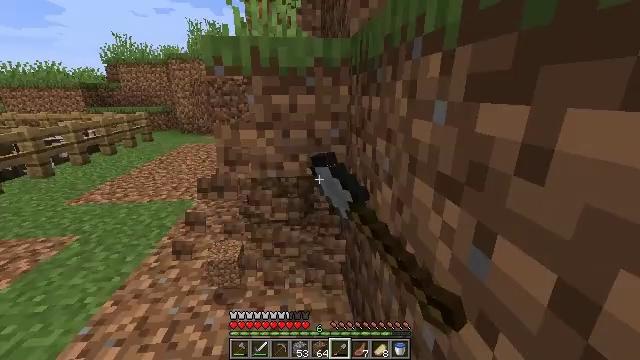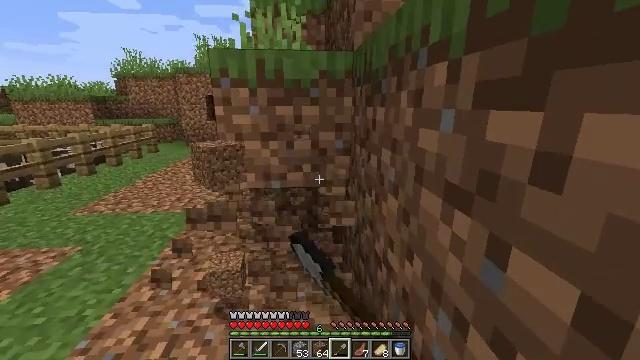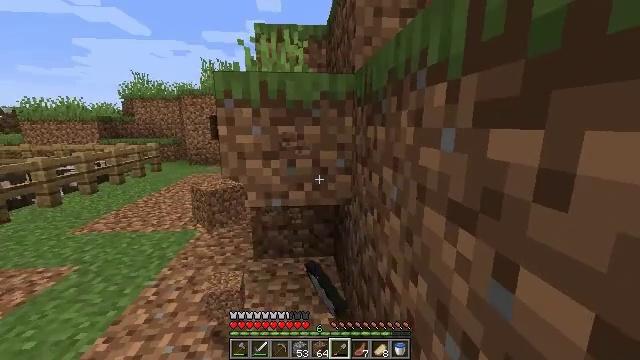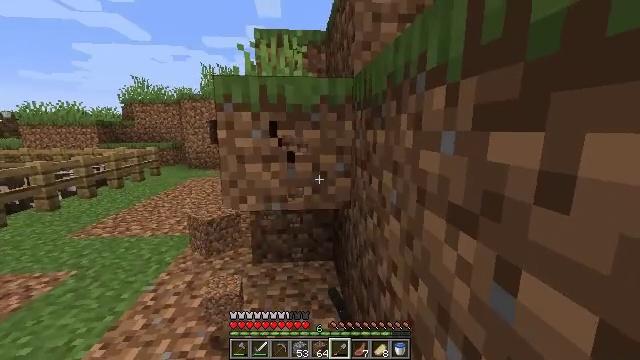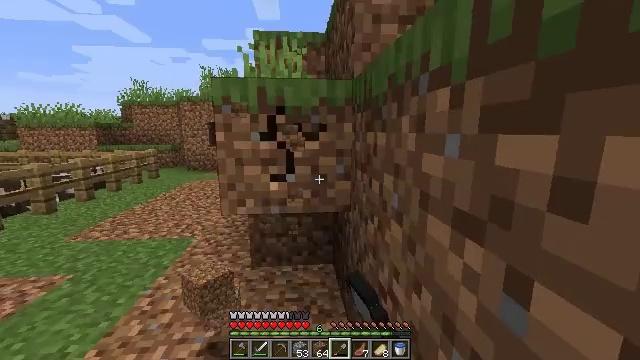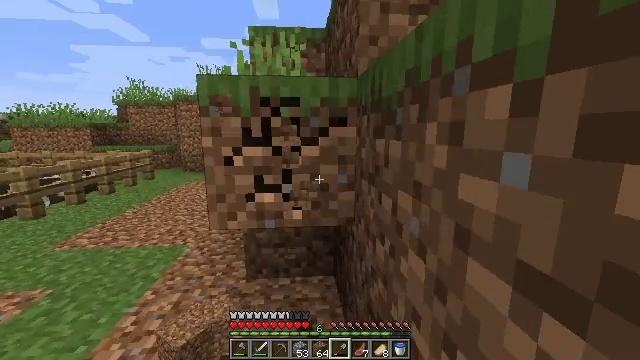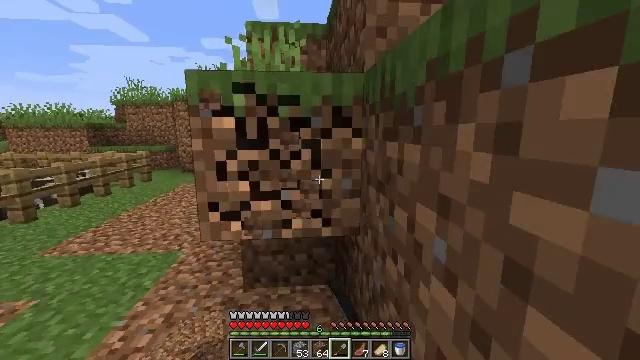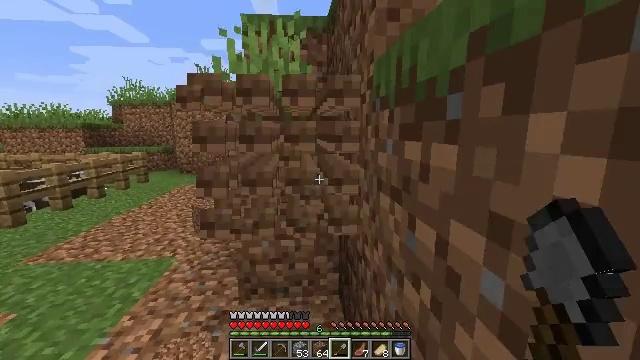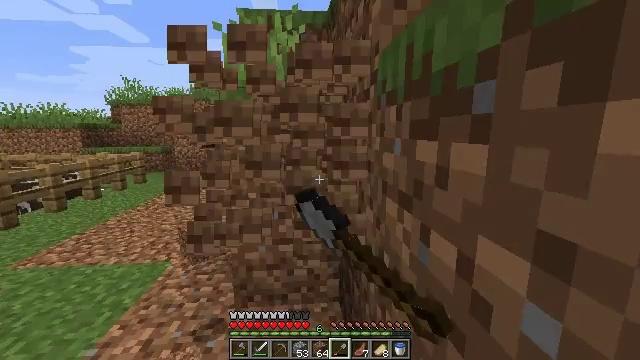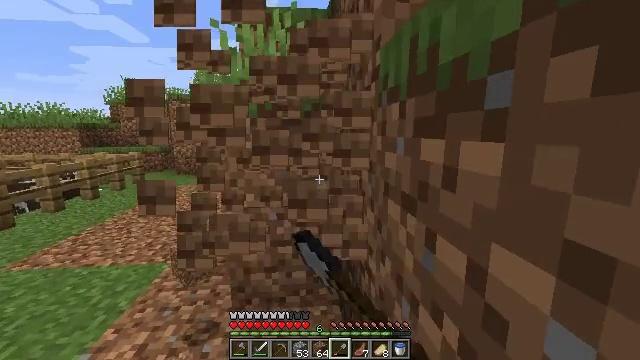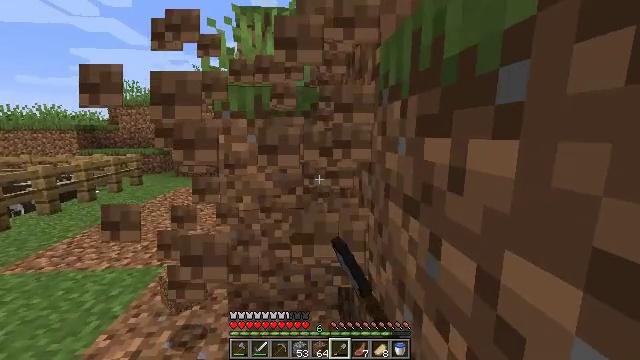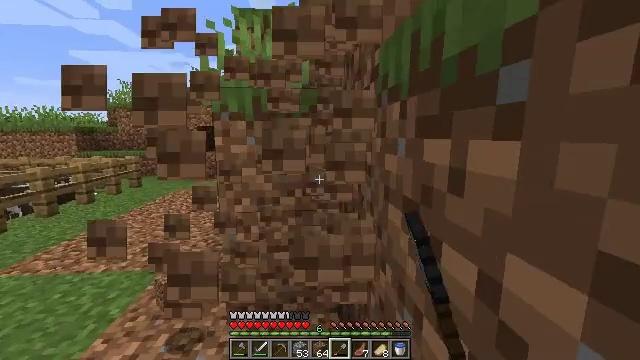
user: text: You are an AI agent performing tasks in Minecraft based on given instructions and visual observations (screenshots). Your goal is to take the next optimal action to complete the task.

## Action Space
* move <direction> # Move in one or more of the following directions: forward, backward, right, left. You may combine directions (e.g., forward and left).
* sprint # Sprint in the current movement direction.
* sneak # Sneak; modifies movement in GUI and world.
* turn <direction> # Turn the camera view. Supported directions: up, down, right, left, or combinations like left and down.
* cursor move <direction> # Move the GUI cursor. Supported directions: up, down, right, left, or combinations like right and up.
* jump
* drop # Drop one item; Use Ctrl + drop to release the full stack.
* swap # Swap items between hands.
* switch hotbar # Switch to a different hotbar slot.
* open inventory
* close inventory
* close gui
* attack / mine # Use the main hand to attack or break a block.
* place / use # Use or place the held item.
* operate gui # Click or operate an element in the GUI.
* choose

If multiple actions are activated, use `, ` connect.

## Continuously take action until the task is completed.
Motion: motion action
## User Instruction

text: Harvest grass block to clear the area.
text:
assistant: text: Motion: turn up, attack / mine
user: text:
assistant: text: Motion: turn up, attack / mine
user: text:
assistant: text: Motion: attack / mine
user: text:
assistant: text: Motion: move forward, attack / mine
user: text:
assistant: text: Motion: move forward, attack / mine
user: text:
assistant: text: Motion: move forward, attack / mine
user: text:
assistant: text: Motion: move forward, attack / mine
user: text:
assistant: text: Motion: attack / mine
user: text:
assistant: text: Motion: attack / mine
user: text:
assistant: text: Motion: attack / mine
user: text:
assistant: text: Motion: attack / mine
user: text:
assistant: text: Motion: attack / mine